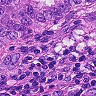
Metastatic tissue present: yes